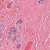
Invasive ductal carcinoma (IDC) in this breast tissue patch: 0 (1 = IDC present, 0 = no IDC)